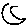
Label: moon